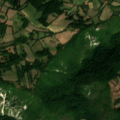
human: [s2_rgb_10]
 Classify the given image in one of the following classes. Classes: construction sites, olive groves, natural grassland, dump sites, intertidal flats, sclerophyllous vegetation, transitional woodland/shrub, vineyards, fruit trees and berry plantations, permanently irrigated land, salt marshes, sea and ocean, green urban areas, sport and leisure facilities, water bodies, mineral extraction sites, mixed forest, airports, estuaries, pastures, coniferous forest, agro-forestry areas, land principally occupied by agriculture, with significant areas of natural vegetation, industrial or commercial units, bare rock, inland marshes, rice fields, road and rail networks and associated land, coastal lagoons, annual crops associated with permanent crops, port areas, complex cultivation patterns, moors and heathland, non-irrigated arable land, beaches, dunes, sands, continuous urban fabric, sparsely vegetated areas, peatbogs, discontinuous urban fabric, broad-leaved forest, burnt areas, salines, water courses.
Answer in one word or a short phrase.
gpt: complex cultivation patterns, land principally occupied by agriculture, with significant areas of natural vegetation, broad-leaved forest, transitional woodland/shrub